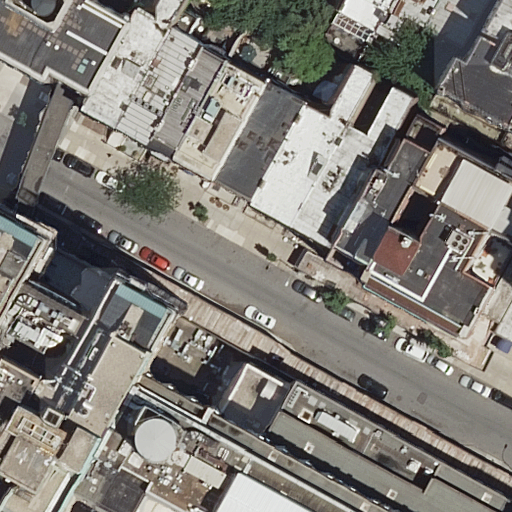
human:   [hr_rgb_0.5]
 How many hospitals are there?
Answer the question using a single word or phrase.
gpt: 1

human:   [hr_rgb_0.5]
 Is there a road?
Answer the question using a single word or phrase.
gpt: yes

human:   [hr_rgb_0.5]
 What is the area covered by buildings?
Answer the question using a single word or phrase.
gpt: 7821m2

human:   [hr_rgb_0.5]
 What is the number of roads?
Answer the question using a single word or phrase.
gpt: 1

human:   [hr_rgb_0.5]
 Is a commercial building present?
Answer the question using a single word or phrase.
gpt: no

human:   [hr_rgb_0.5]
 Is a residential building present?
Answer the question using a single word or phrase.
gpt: yes

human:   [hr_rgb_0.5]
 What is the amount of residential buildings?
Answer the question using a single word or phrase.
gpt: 17

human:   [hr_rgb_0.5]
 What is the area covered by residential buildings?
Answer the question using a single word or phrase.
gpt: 2763m2

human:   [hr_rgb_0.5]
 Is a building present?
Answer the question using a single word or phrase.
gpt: yes

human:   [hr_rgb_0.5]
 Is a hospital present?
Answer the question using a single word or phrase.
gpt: yes

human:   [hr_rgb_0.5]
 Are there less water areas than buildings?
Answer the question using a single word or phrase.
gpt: yes

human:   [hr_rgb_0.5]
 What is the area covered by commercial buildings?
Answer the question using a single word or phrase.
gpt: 0m2

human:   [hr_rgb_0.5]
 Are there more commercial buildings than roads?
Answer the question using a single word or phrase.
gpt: no

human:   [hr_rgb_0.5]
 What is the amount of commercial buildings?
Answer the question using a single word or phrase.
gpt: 0

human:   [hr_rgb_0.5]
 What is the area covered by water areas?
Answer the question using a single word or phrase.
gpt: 0m2

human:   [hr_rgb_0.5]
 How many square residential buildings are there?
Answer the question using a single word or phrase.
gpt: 0

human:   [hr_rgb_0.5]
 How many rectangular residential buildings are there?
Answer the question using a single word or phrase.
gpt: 13

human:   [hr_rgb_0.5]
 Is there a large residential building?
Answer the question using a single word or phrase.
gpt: yes

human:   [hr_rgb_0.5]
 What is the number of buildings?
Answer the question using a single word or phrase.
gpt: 18

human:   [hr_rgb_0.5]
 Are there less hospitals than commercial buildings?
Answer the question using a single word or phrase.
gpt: no

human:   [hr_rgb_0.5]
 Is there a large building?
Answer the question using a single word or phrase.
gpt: yes

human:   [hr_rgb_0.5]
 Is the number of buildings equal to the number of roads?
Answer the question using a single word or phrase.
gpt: no

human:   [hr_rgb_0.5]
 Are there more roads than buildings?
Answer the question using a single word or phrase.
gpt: no

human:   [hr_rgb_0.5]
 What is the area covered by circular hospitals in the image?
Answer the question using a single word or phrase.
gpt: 0m2

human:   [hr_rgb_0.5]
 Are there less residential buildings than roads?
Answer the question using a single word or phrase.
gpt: no

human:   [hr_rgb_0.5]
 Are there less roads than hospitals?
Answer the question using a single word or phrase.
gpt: no

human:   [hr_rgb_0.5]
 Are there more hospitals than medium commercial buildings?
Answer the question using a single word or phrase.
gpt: yes

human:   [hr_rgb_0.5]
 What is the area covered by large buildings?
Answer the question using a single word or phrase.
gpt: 5647m2

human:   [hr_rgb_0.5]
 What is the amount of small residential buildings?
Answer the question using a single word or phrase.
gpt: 5

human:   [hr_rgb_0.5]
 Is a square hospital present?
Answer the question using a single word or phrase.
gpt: no

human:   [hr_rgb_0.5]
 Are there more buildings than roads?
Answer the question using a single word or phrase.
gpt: yes

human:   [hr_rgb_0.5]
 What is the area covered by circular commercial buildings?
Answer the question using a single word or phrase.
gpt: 0m2

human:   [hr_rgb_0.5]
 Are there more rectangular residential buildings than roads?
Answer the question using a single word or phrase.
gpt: yes

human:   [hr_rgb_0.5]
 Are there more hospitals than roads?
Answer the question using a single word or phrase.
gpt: no

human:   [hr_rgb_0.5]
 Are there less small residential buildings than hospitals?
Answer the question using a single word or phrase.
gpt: no

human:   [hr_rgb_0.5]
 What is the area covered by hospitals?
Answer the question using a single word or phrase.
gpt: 5931m2

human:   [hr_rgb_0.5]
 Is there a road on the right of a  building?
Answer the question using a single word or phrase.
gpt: yes

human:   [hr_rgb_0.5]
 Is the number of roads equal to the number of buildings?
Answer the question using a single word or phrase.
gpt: no

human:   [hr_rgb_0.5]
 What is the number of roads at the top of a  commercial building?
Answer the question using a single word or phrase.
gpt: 0

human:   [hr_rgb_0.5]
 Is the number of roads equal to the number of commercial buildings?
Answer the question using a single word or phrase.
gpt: no

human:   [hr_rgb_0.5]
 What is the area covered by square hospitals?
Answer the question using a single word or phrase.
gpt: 0m2

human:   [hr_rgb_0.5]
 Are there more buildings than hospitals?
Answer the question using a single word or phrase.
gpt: yes

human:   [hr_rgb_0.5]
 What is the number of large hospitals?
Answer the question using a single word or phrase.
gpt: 1

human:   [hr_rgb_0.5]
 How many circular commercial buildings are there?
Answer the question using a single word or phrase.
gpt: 0

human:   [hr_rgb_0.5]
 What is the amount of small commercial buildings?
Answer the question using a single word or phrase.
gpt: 0

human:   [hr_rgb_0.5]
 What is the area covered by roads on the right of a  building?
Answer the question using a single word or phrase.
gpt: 0m2

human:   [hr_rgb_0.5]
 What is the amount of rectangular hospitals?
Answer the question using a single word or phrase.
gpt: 1

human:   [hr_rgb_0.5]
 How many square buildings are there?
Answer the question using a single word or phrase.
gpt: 0

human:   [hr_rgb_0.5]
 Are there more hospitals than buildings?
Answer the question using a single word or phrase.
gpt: no

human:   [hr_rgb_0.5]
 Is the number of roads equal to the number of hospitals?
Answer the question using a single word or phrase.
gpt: yes

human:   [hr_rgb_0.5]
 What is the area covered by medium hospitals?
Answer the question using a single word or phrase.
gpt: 0m2

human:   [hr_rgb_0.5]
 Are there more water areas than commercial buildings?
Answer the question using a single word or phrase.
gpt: no

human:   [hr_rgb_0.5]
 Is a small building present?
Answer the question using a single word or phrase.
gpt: yes

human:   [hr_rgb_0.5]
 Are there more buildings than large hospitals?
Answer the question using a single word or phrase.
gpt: yes

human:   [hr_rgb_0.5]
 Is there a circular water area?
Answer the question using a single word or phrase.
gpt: no

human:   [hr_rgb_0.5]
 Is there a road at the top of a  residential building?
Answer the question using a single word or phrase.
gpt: no

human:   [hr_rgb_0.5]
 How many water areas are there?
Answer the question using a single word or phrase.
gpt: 0

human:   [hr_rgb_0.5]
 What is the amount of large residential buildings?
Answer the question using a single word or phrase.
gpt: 1

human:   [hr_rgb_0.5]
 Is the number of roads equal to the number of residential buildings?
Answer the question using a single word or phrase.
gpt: no

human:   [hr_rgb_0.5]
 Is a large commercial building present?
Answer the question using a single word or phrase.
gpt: no

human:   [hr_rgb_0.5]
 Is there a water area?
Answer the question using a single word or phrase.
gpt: no

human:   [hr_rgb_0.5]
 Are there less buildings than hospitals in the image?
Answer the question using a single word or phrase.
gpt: no

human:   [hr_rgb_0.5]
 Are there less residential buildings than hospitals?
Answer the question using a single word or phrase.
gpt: no

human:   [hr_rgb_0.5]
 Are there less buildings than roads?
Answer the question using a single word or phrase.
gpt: no